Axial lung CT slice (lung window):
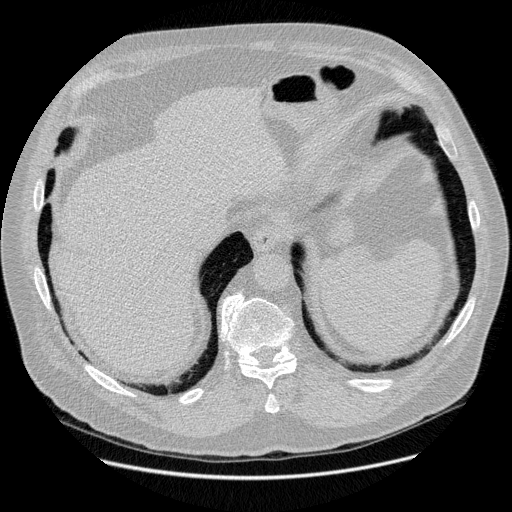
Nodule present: no